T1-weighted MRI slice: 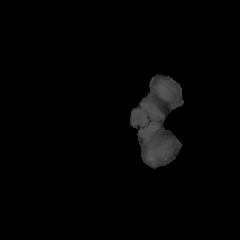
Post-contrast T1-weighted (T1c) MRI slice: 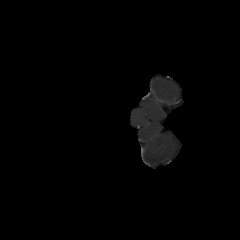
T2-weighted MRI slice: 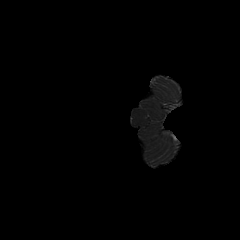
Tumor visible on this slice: no